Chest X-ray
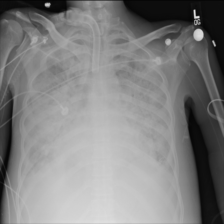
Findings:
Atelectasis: negative
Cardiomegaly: negative
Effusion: negative
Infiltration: positive
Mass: negative
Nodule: negative
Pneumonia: negative
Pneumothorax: negative
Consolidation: negative
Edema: negative
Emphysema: negative
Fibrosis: negative
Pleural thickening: negative
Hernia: negative